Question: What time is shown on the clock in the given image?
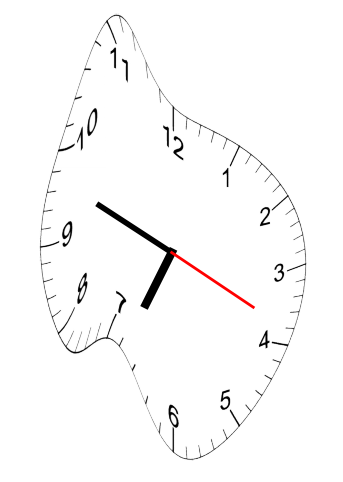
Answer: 06:48:19